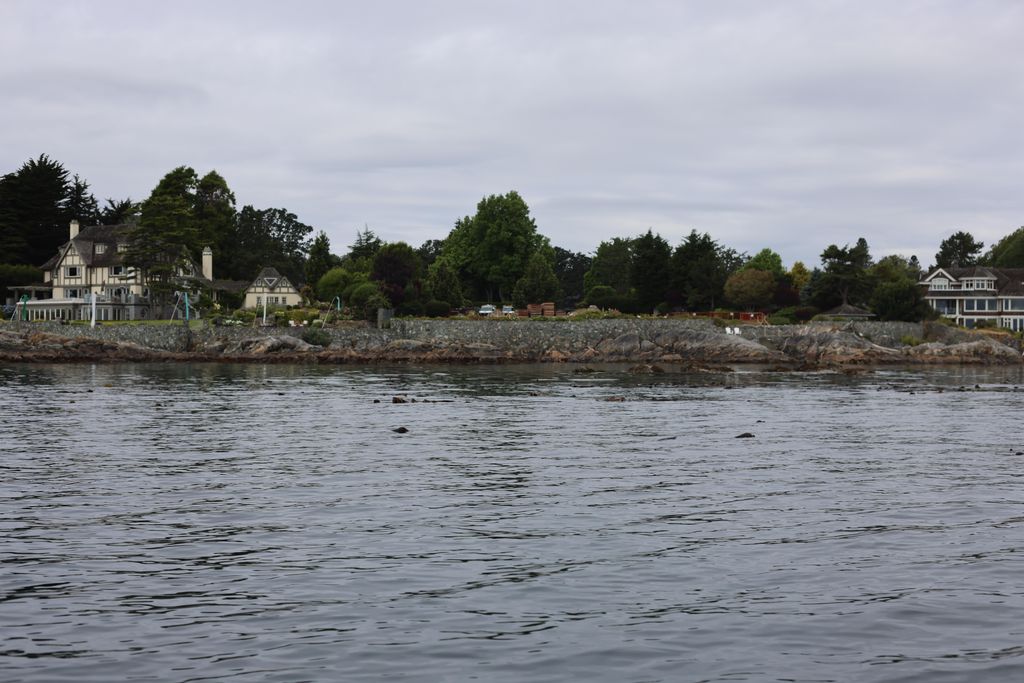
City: victoria